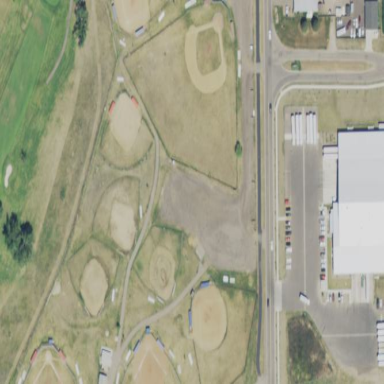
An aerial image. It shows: Baseball pitch for leisure land activities.